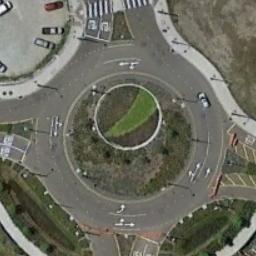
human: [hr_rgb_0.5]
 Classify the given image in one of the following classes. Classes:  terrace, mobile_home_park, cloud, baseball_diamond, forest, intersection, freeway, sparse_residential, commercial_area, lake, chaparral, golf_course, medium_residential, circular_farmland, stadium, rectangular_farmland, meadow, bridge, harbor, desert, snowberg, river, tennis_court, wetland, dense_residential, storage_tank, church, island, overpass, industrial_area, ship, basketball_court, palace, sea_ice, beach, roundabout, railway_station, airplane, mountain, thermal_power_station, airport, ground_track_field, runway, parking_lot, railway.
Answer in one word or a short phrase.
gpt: roundabout